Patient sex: M
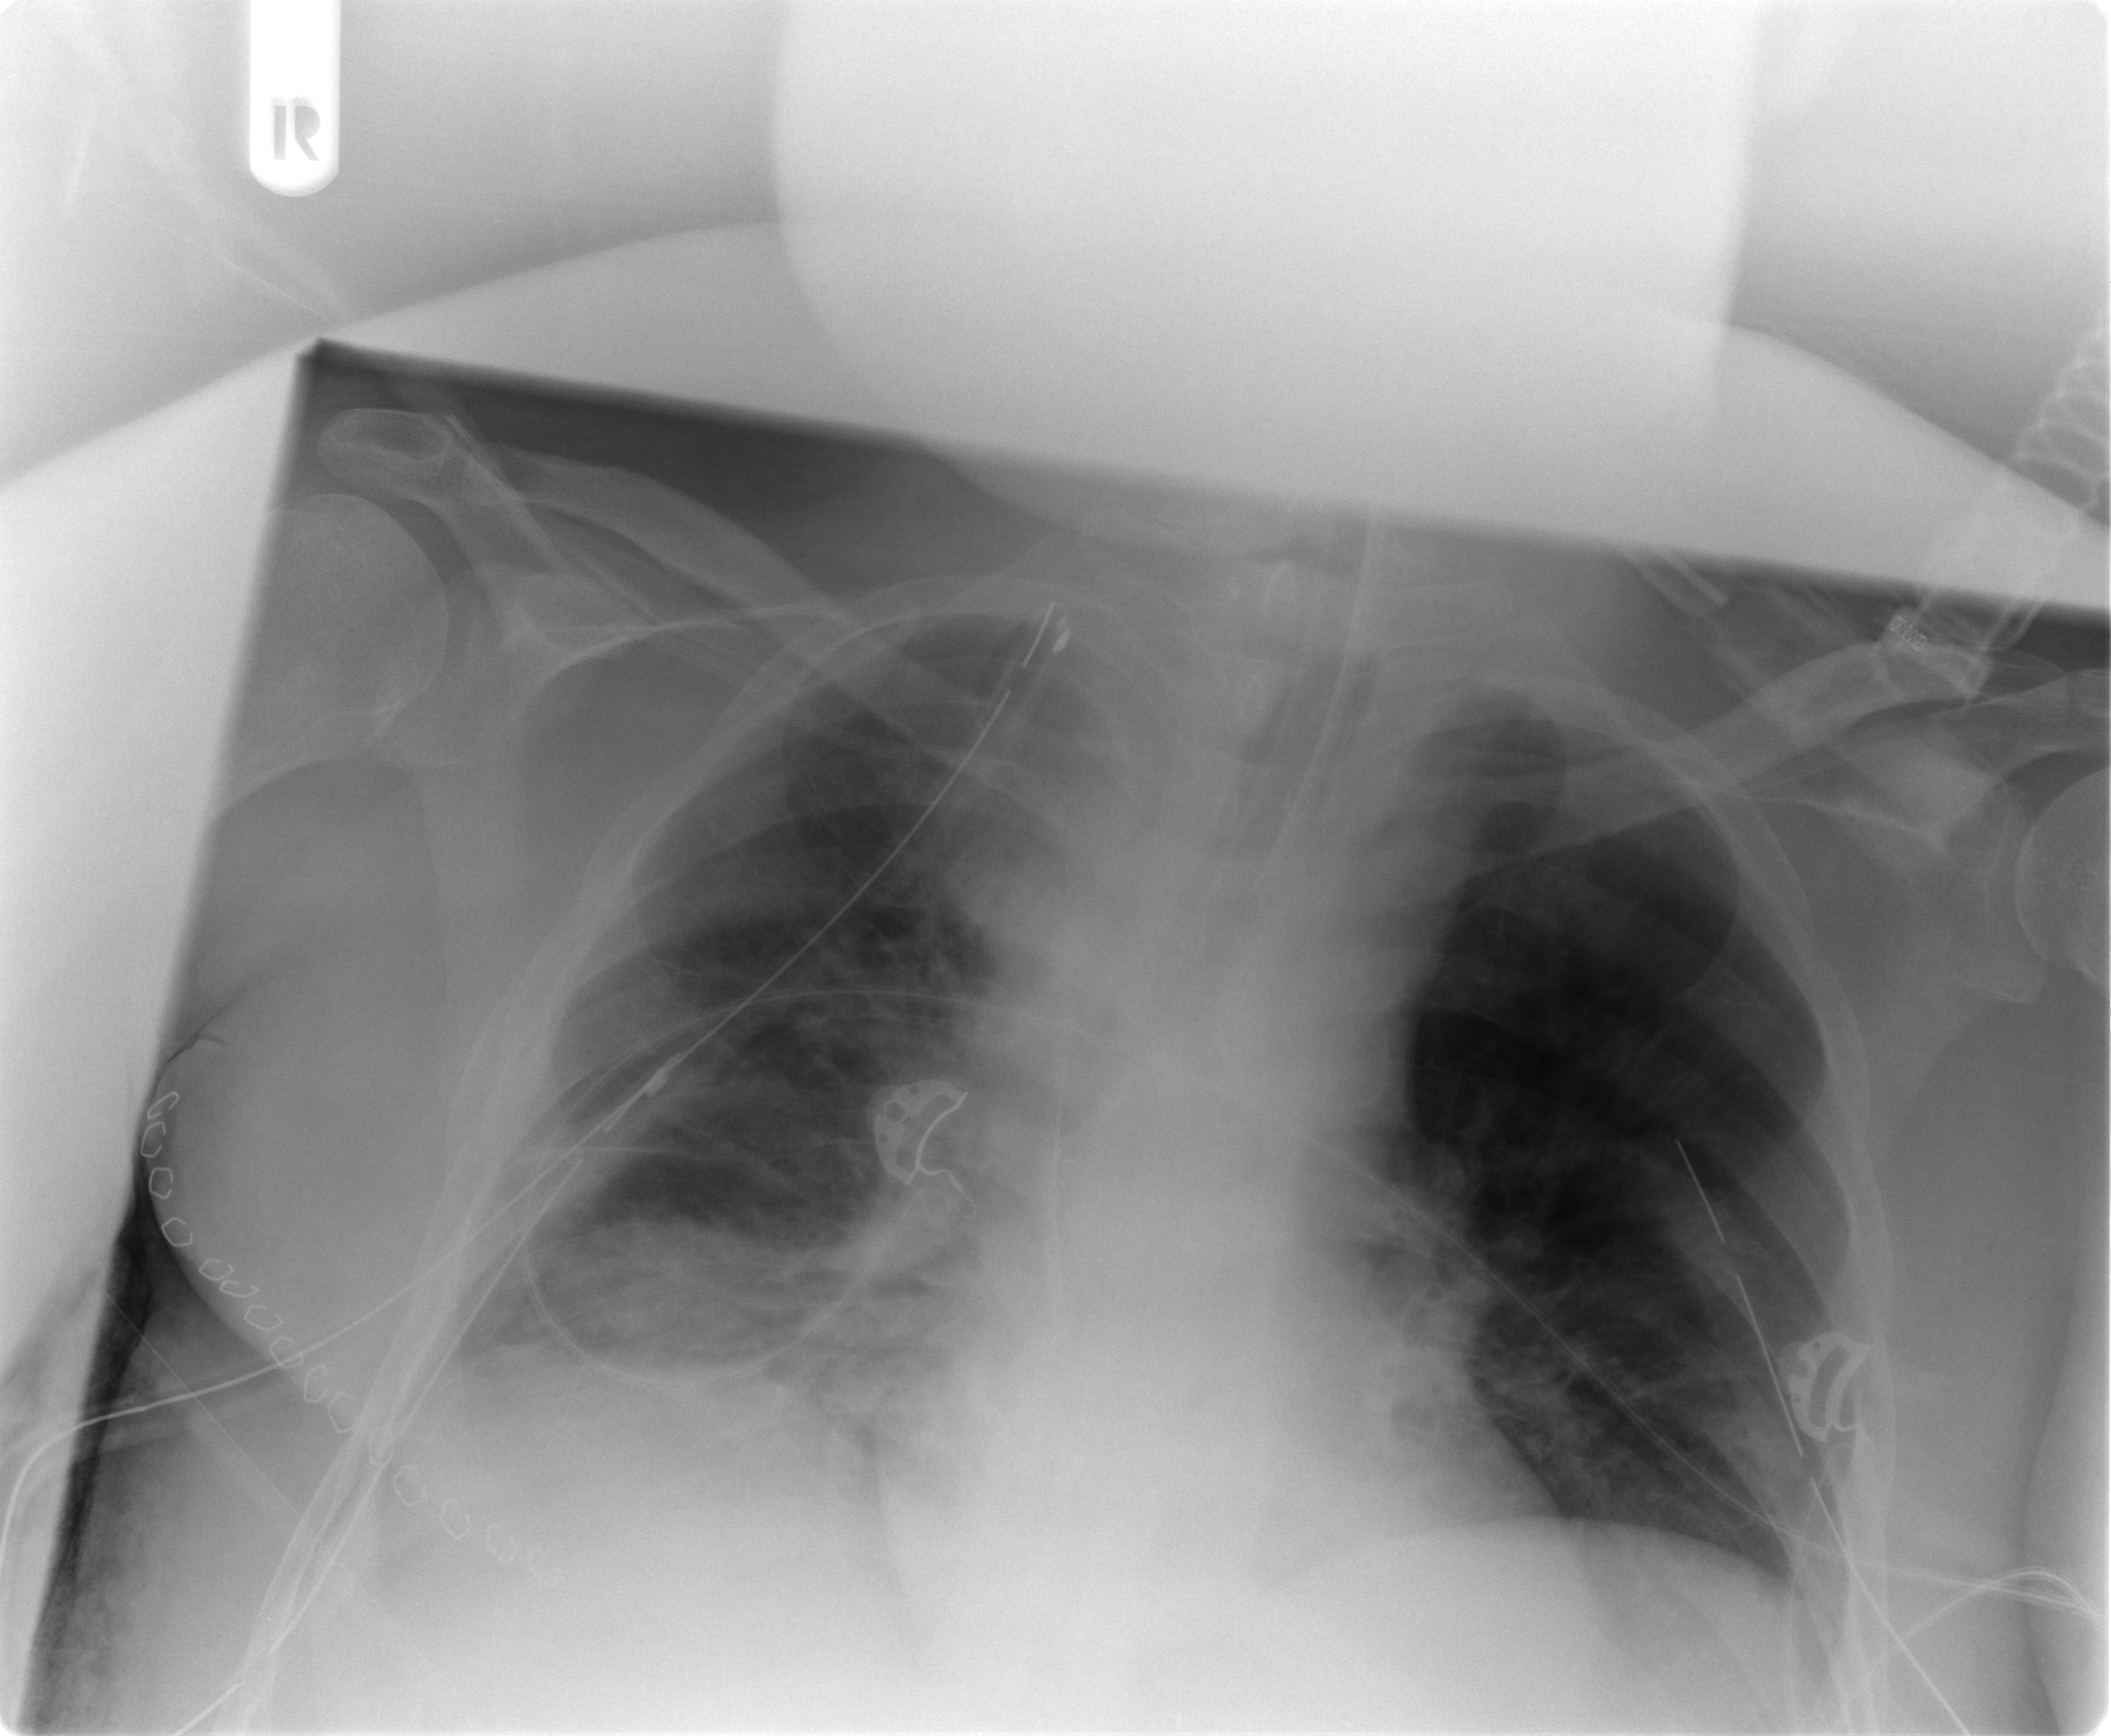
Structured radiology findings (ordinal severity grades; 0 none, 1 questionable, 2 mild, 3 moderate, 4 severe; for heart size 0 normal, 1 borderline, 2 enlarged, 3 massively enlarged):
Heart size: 0
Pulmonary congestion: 0
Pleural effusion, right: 2
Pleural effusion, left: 1
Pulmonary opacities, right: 2
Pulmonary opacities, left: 0
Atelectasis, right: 2
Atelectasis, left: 1